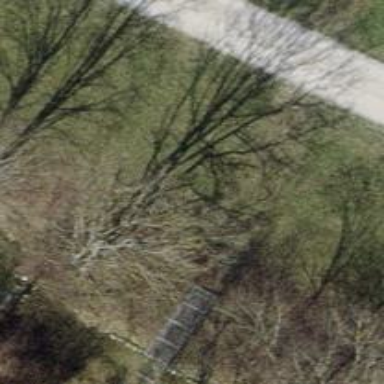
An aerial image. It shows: Unpaved path.